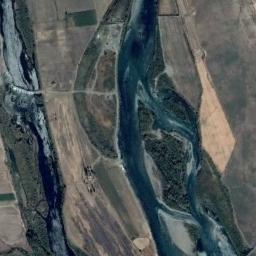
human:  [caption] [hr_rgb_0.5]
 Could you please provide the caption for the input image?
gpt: A curvy blue river with small islands on both sides of the shore are mixed green and tan .

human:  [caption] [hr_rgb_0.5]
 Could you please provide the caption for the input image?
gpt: The river goes through bare land and green trees .

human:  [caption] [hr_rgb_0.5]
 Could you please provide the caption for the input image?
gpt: The two deep blue rivers have a floodplains covered with vegetation .

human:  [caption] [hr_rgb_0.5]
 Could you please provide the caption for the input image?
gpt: The river is surrounded by trees .

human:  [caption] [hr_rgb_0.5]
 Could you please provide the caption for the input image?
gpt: There are bare land and some green trees near the blue rivers .